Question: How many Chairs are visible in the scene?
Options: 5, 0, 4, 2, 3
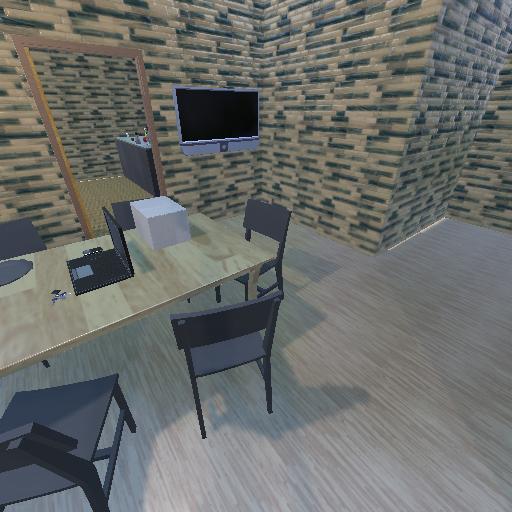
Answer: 5